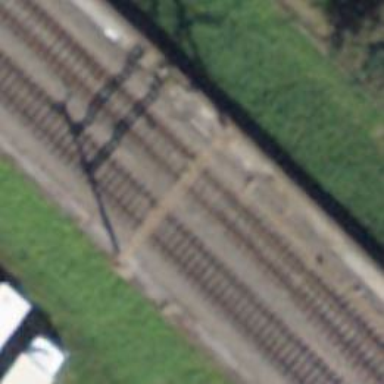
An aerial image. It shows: Single railway track with electrification through contact line.